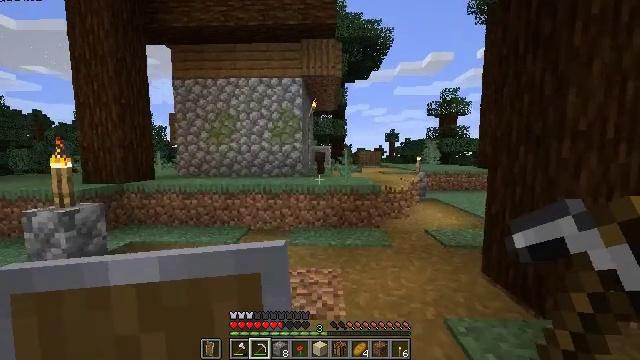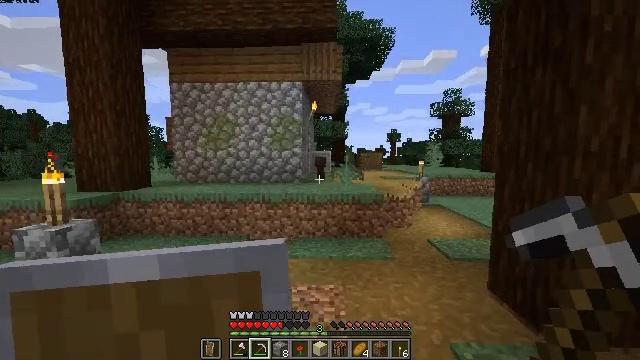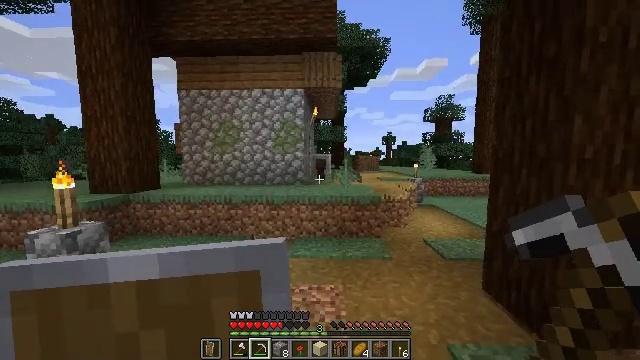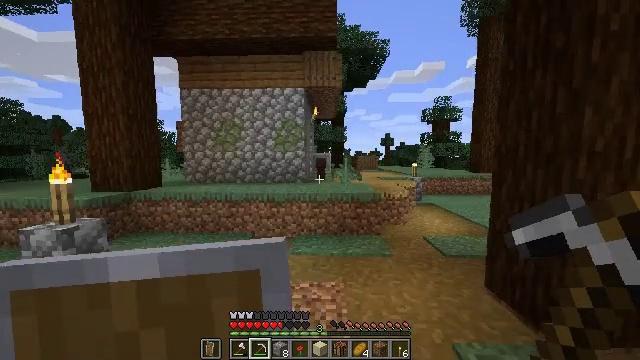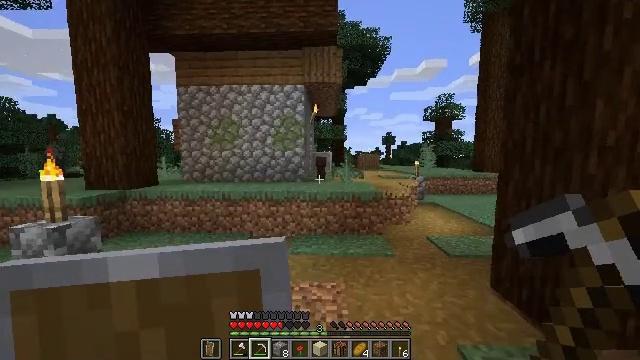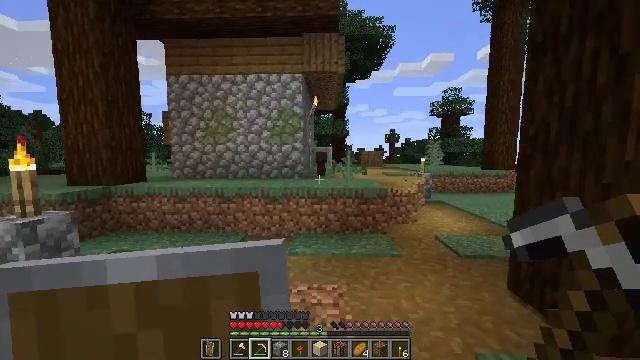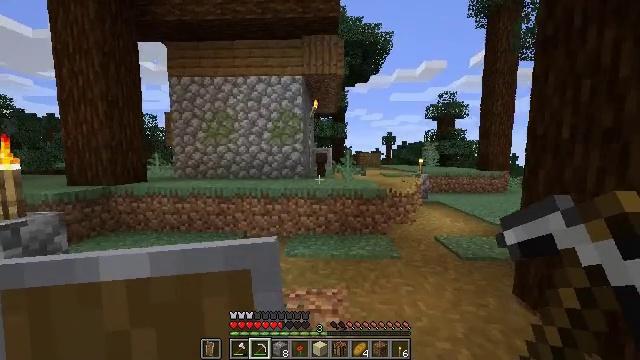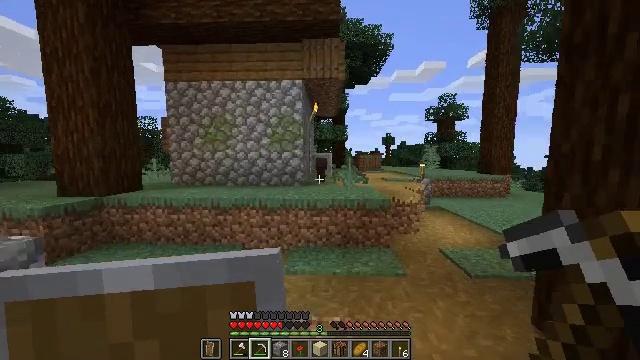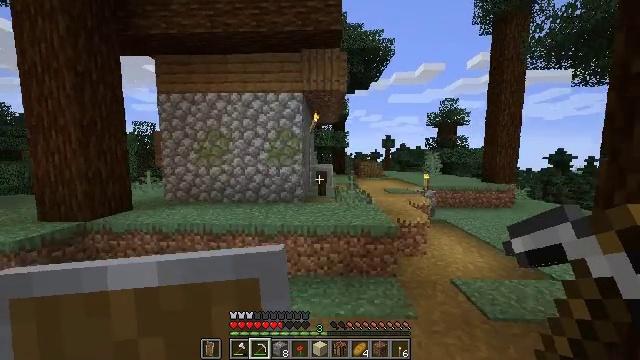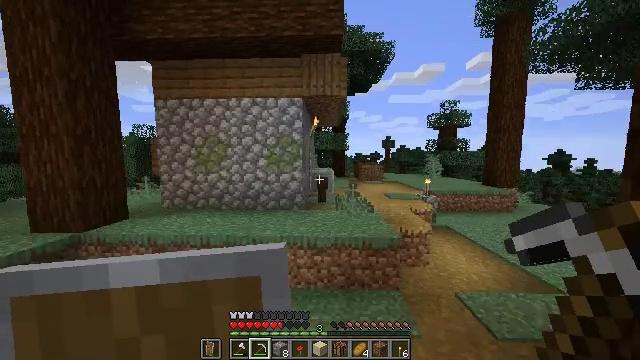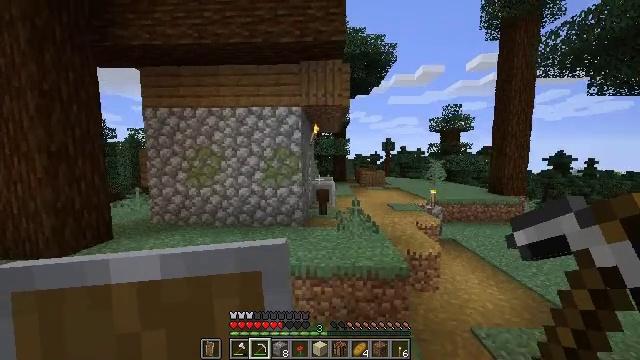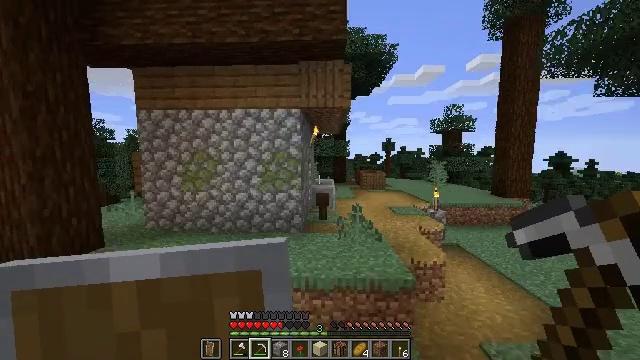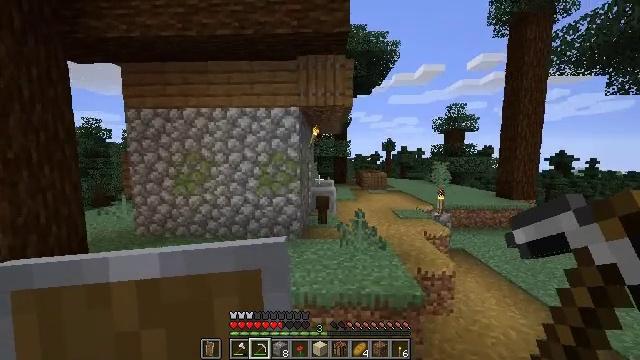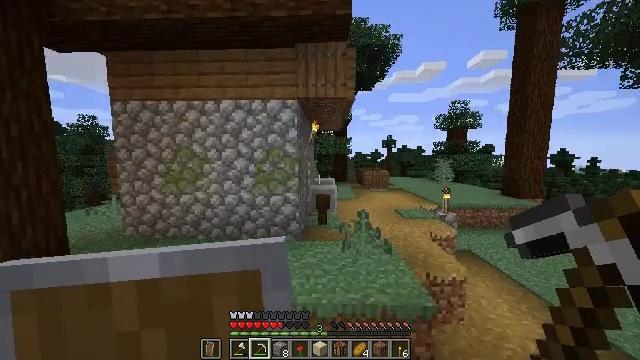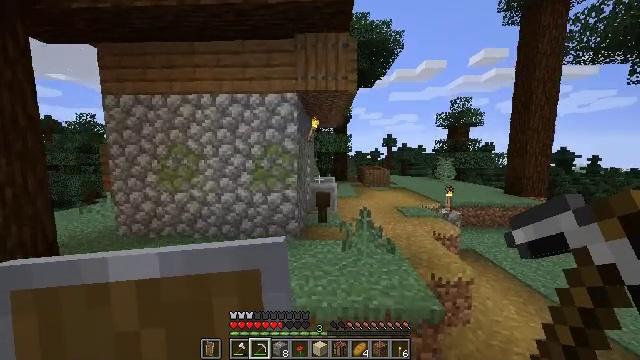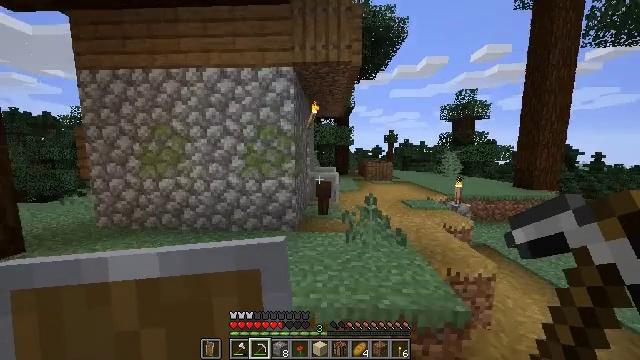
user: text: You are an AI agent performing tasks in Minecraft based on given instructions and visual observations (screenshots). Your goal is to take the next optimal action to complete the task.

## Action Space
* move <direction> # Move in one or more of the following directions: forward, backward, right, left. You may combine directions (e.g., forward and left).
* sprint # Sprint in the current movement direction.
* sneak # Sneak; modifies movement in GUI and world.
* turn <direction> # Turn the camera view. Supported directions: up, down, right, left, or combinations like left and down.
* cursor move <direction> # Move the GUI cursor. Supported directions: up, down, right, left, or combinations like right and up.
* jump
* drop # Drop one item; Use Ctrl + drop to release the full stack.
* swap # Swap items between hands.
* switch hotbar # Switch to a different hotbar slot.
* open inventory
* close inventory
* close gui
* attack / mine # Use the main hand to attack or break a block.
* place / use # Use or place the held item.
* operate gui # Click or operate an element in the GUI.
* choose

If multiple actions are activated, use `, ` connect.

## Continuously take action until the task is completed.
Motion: motion action
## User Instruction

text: Break the grindstone to collect it.
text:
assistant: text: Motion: move forward, sprint, jump
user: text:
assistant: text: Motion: move forward, sprint, jump
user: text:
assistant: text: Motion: move forward, sprint, jump
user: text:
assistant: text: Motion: move forward, sprint, jump
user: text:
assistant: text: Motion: move forward, sprint, jump
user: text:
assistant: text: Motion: move forward, sprint, jump
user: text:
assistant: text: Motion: move forward, sprint, jump
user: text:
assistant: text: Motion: move forward, sprint, jump
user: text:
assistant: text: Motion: move forward, sprint, jump
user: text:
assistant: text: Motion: move forward, sprint, jump
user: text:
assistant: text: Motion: move forward, sprint, jump
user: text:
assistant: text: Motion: move forward, sprint, jump
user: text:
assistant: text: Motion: move forward, sprint, jump
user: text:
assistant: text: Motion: move forward, sprint, jump
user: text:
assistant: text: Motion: move forward and move right, sprint, jump
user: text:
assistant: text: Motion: move forward and move right, sprint, jump
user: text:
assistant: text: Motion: move forward and move right, sprint, turn left, jump
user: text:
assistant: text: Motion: move forward and move right, sprint, turn left, jump
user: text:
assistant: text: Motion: move forward and move right, sprint, jump
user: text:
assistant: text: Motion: move forward and move right, sprint, turn left and down, jump
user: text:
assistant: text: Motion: move forward and move right, sprint, turn down, jump
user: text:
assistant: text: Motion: move forward and move right, sprint, jump
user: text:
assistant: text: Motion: move forward and move right, sprint, jump
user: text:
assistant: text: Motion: move forward and move right, sprint, turn left and down, jump
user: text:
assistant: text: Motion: move forward and move right, sprint, turn left and down, attack / mine, jump
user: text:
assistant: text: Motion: move forward and move right, sprint, turn left and down, attack / mine
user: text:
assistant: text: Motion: move forward and move right, sprint, turn down, attack / mine
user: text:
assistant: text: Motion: move forward and move right, sprint, turn down, attack / mine
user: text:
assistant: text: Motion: move forward, sprint, attack / mine
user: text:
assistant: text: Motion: move forward, attack / mine